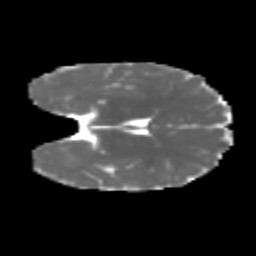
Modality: MD
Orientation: coronal
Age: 7
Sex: male
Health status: healthy